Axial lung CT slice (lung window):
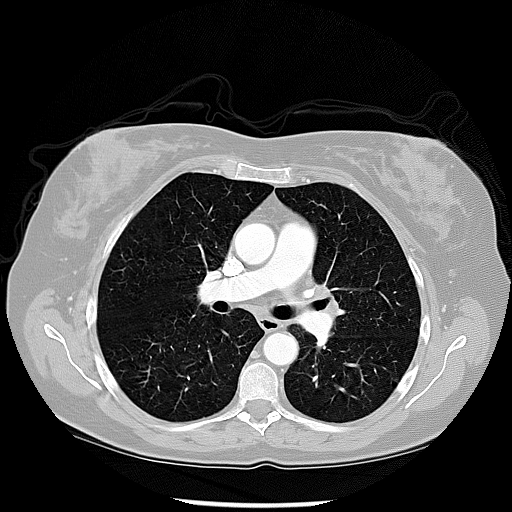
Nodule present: no